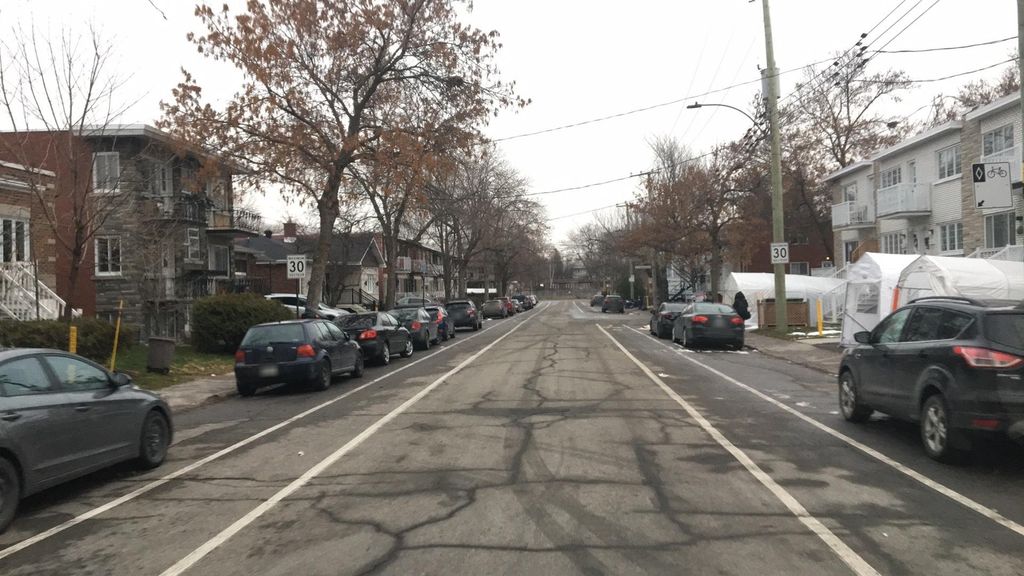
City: montreal